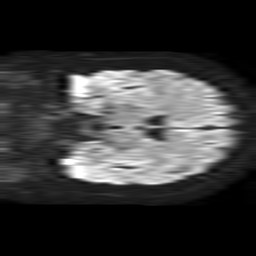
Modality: TRACE
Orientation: coronal
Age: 29
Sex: female
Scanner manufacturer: philips
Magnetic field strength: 1.5 T
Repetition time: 4.6 s
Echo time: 0.08554 s